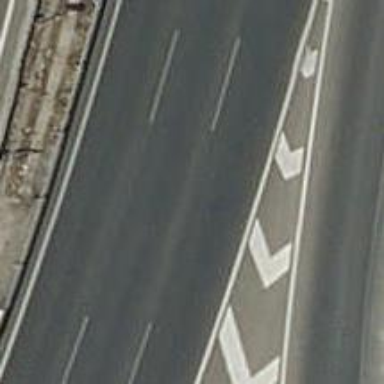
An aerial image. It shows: Asphalt motorway.